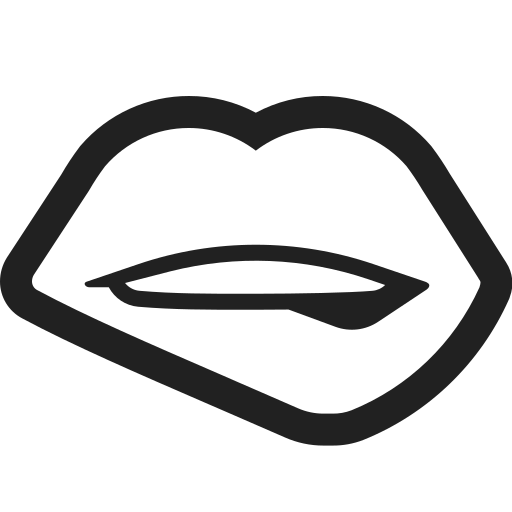
biting lip high contrast